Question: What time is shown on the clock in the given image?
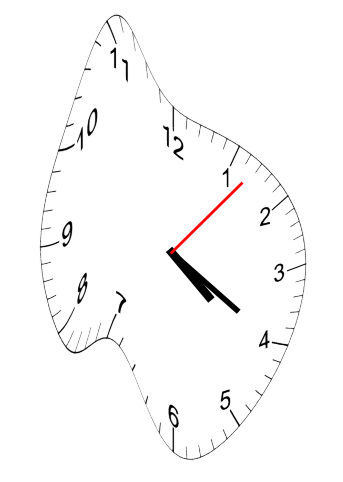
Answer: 04:20:07